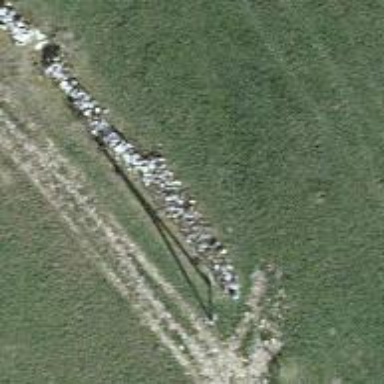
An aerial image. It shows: Wall made of dry stone.